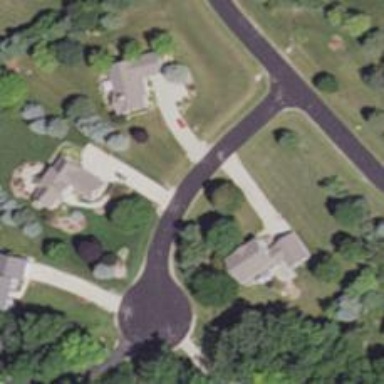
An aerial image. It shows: Residential road.